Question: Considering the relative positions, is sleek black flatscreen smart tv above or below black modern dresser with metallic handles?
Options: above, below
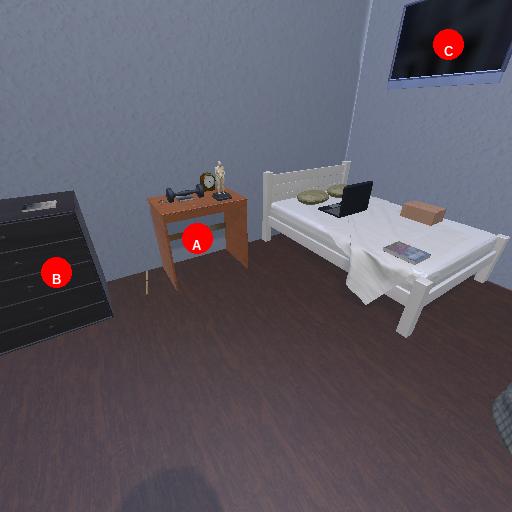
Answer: above